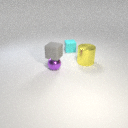
small cyan rubber cube behind large yellow metal cylinder